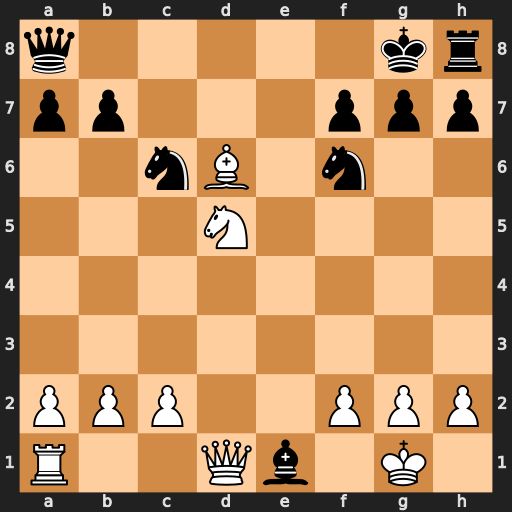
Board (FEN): q5kr/pp3ppp/2nB1n2/3N4/8/8/PPP2PPP/R2Qb1K1
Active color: w
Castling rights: -
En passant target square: -
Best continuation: Nxf6+ gxf6 Qg4#